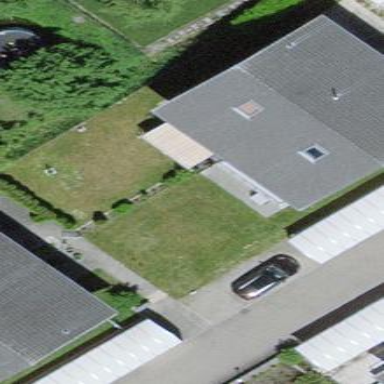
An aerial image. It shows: Residential building.